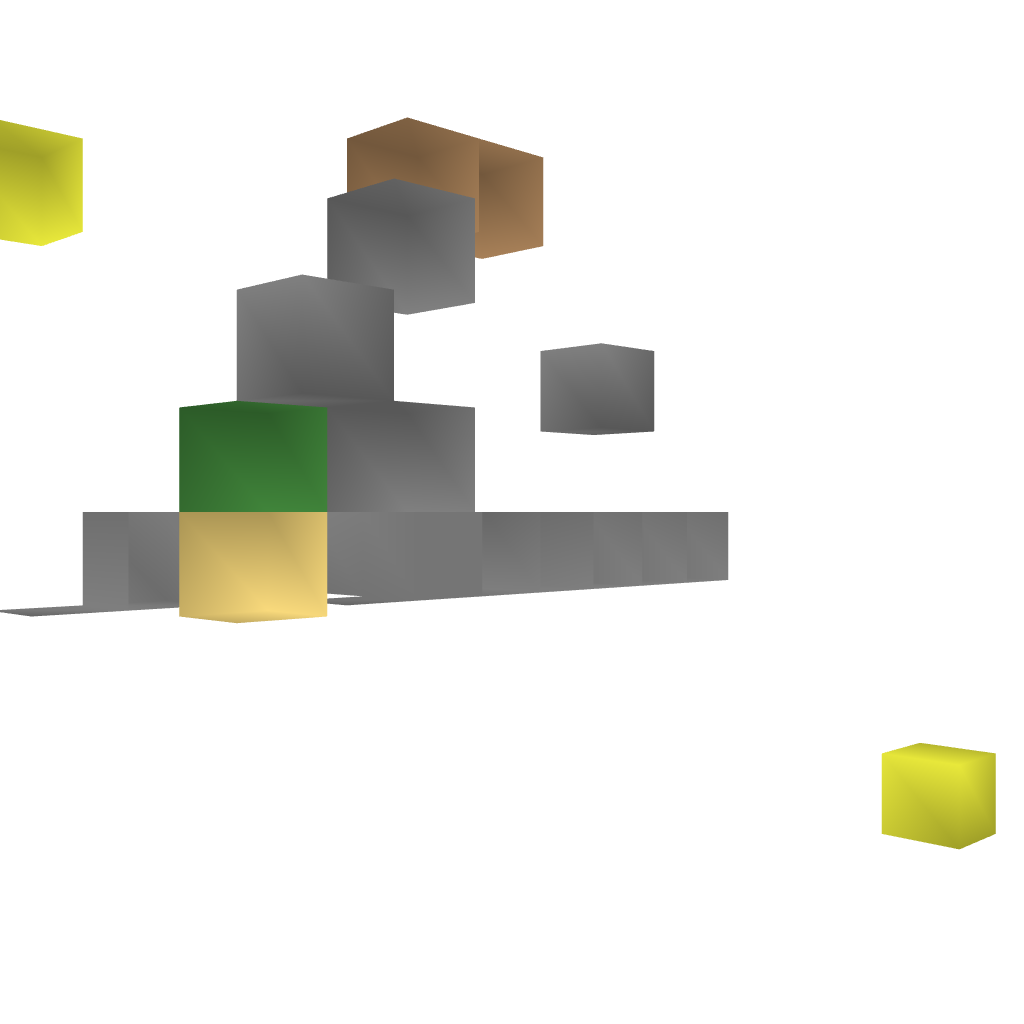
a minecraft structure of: Hands free cartstation bad low quality